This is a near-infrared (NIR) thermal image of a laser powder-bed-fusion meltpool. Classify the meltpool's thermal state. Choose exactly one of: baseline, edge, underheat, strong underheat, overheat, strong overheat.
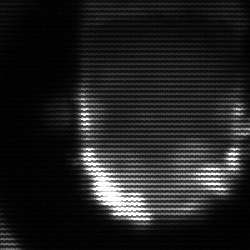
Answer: baseline